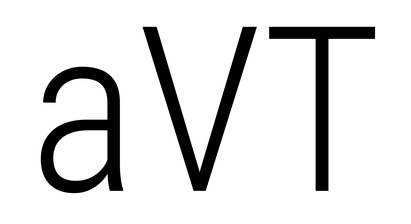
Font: Roboto_Condensed_Light